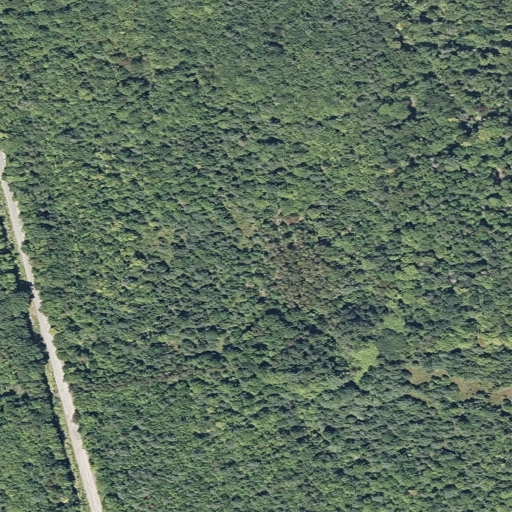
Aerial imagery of mountain in Maine named Bunker Hill containing deciduous forest, mixed forest, and open development